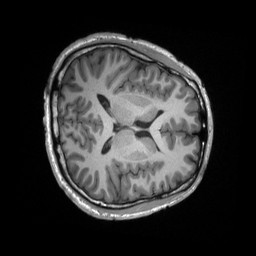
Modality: T1w
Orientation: axial
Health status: healthy
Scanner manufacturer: siemens
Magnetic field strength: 3 T
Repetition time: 2.3 s
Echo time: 0.00228 s